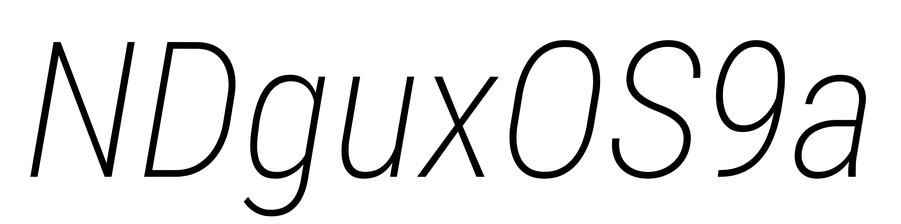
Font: Roboto-Italic_Condensed_ExtraLight_Italic